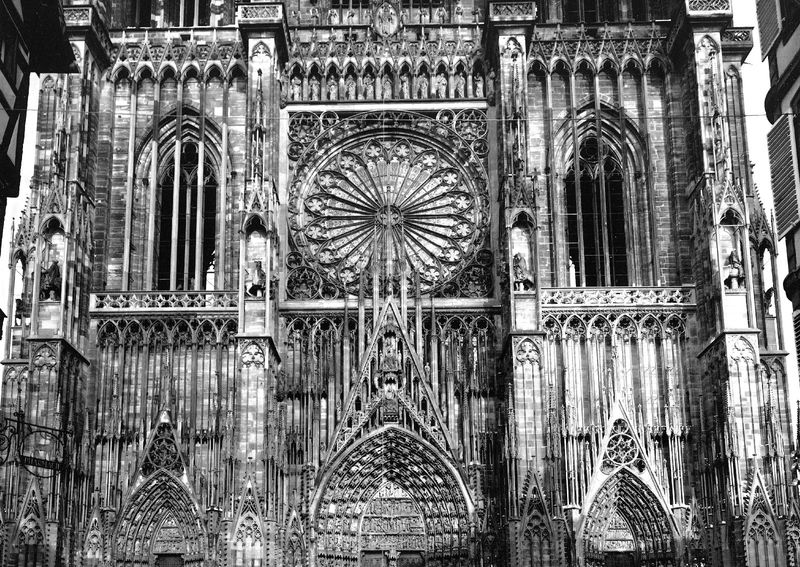
Titel: Westfassade des Straßburger Münsters
Standort: Straßburg, Münster (EU - F)
Schlagwörter: gott, dreieck, fenster, pfeiler, tür, kirche, front, gotik, figuren, plastik, hoch, tor, religion, kathedrale, portale, glasmalerei, gotisch, rosette, spitzbögen, maßwerk, tympanon, tympana, stufenportal, fenstertose, wimpberge